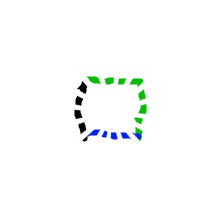
Shape: square